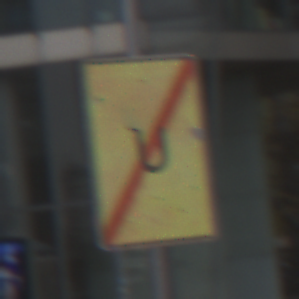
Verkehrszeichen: EndeUmleitung
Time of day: MorningAfternoon
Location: Outdoor (Urban)
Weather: Overcast
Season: NotSpecified
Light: Natural